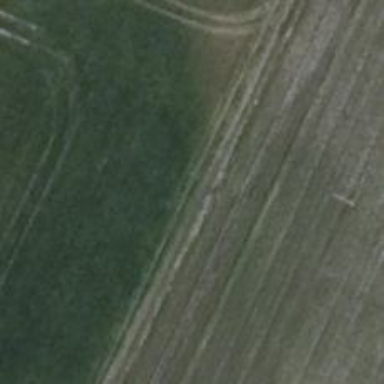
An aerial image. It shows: Ground track with tracktype of grade4.